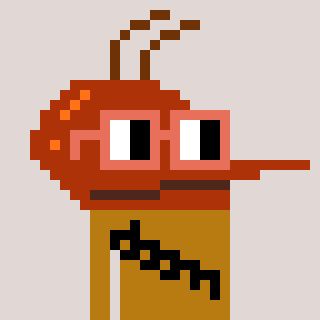
a pixel art character with square orange glasses, a mosquito-shaped head and a gold-colored body on a warm background